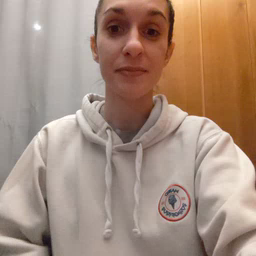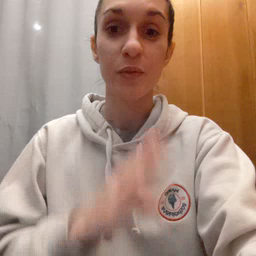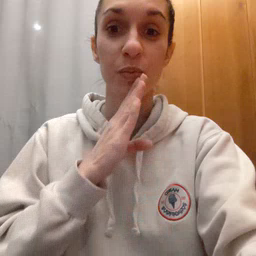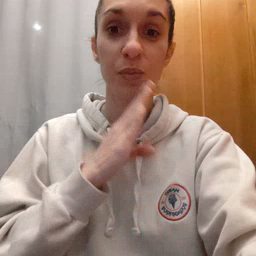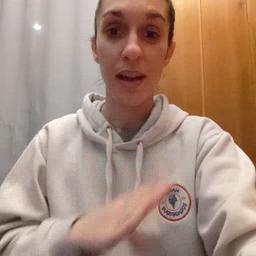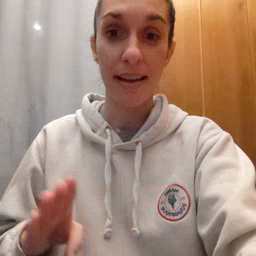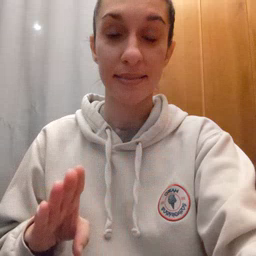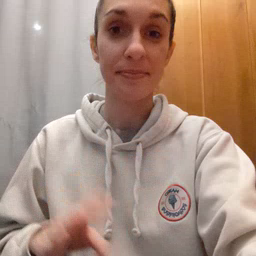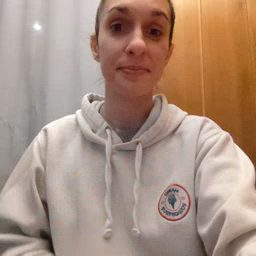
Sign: quiet